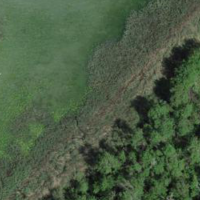
EUNIS habitat code: 14
Species observed at this site:
Equisetum hyemale